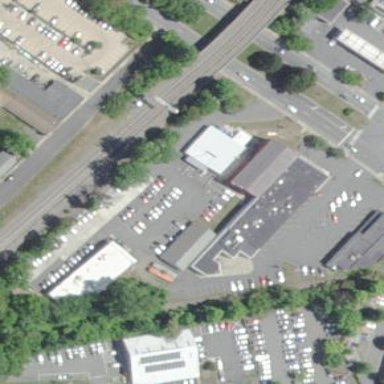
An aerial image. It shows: Commercial building.